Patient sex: M
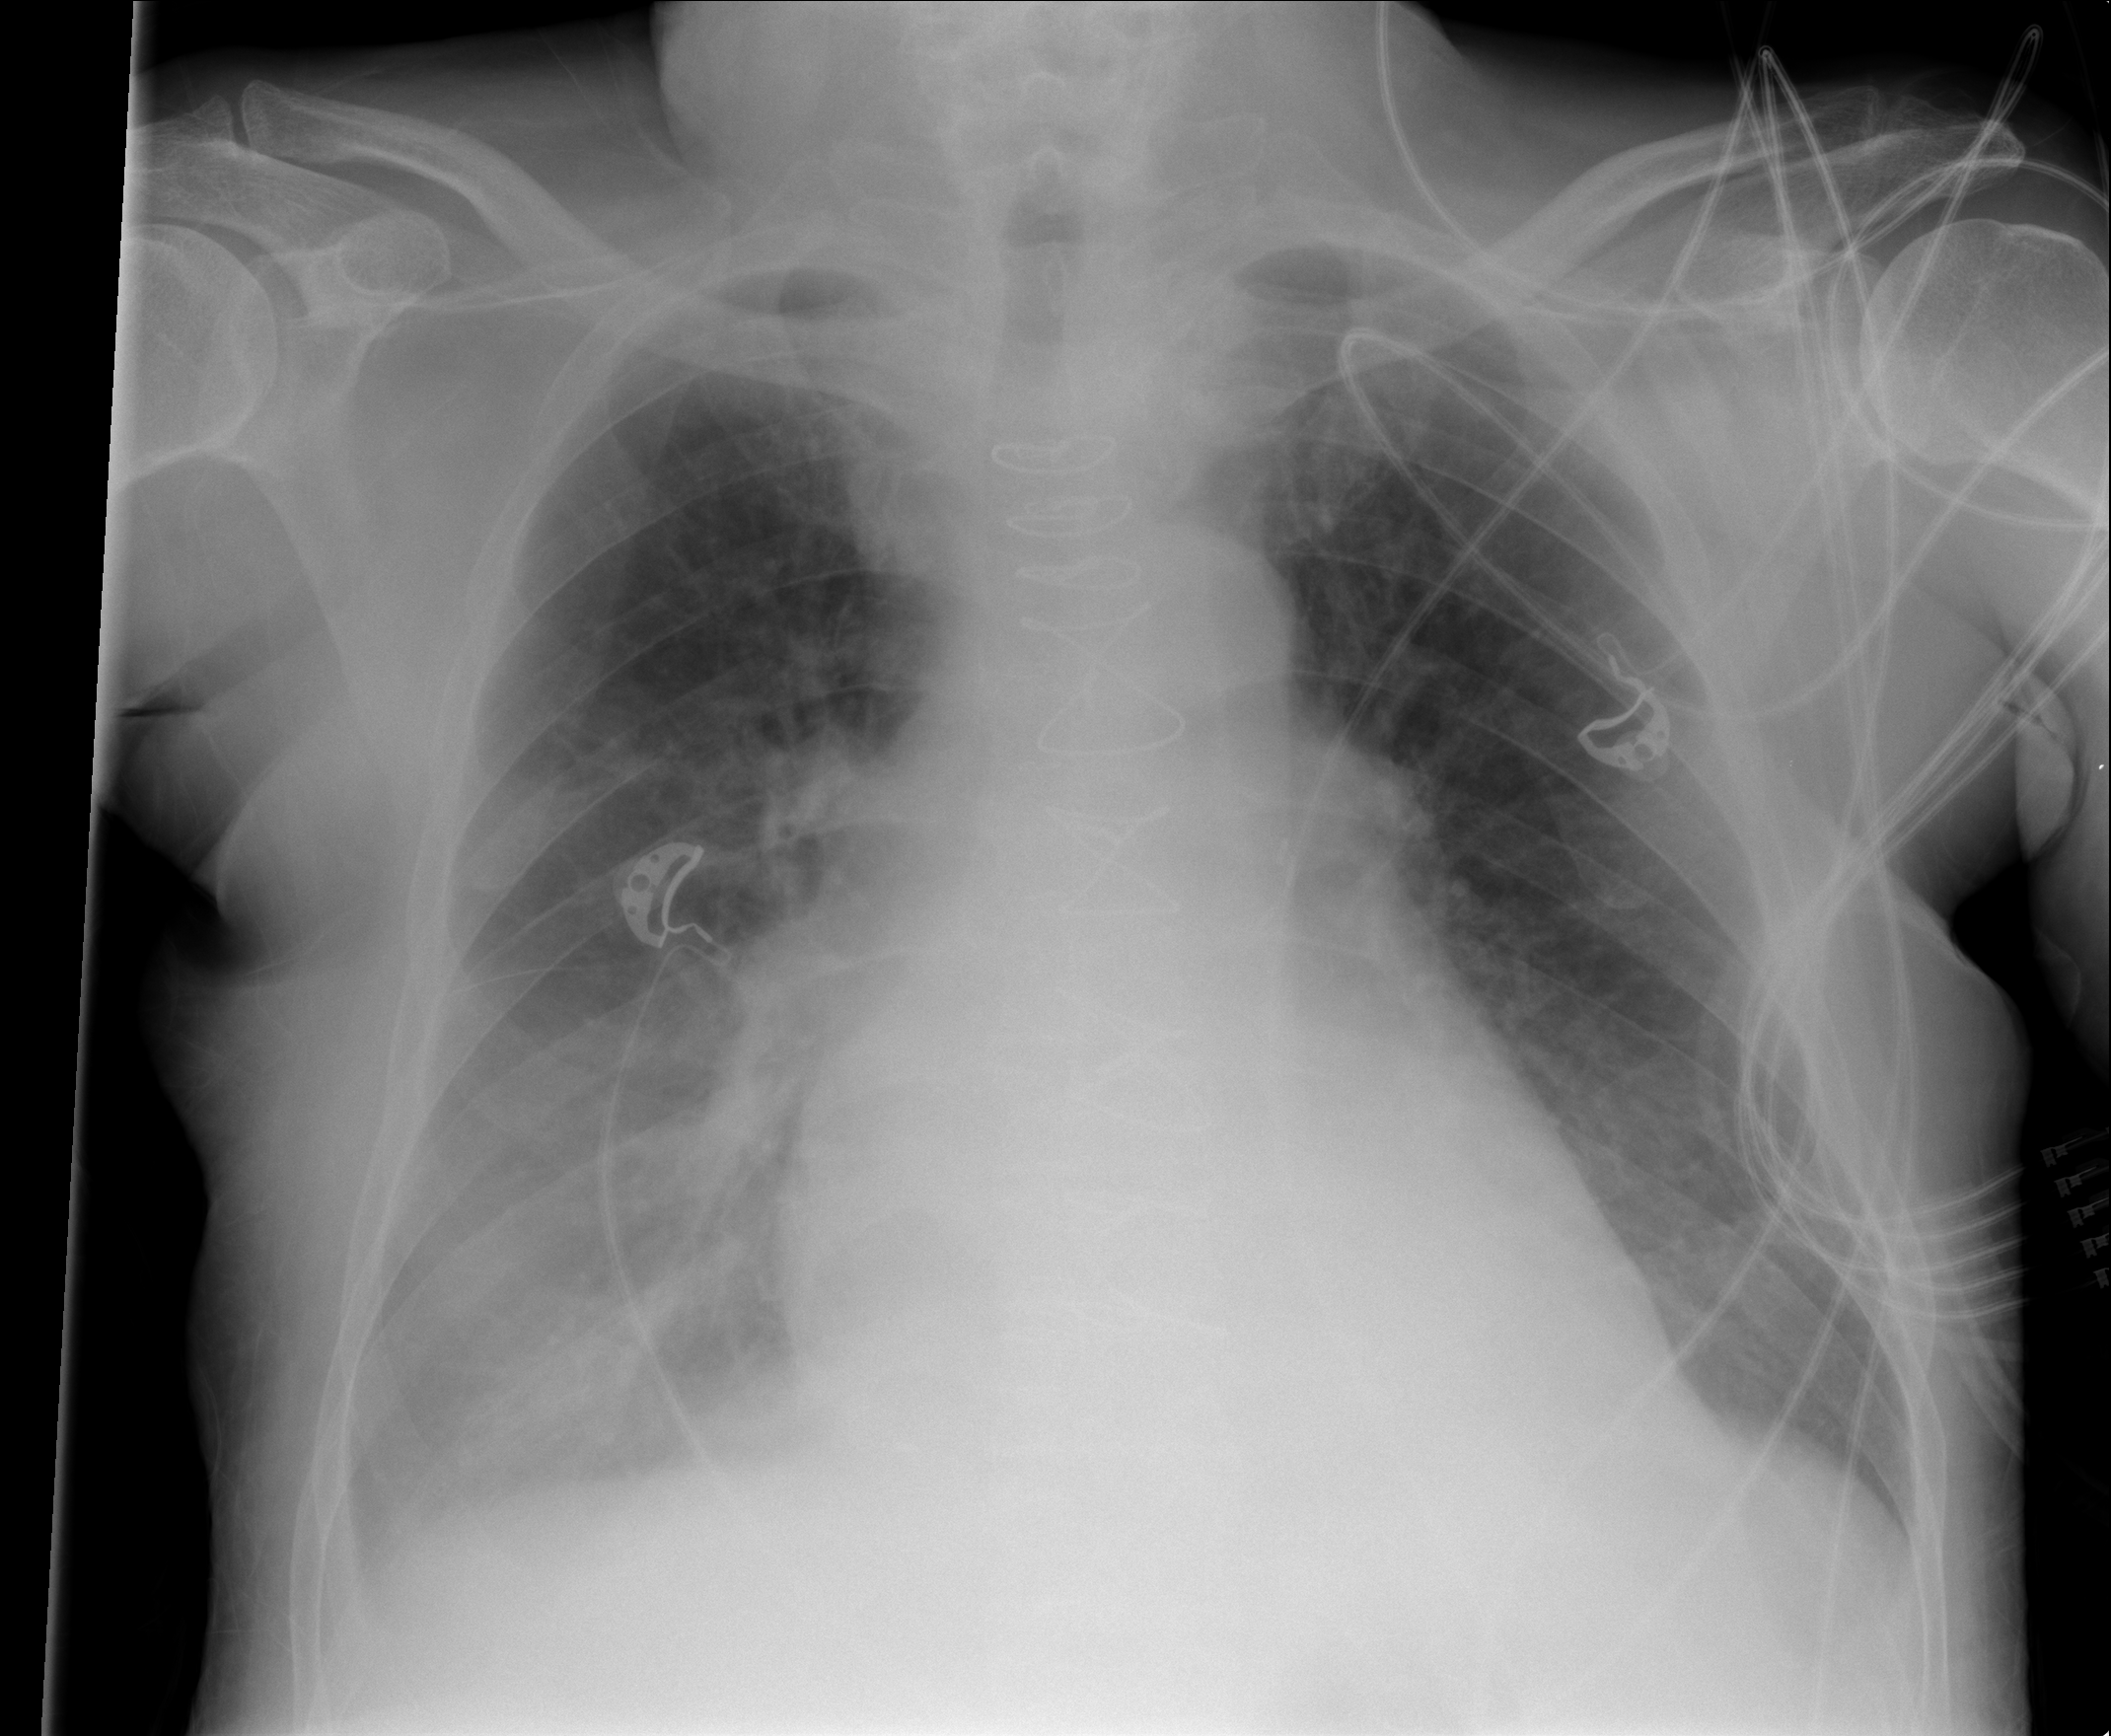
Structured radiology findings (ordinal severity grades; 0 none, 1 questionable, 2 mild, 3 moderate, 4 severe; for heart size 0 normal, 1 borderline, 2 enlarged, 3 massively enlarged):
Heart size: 2
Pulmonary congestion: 0
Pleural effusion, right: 2
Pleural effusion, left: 0
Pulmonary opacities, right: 2
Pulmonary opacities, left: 0
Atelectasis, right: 2
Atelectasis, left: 0